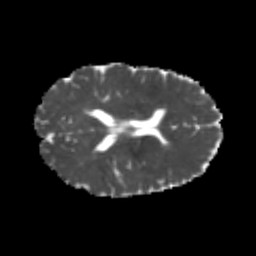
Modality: MD
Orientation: axial
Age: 23
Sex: female
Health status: healthy
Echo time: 0.074 s